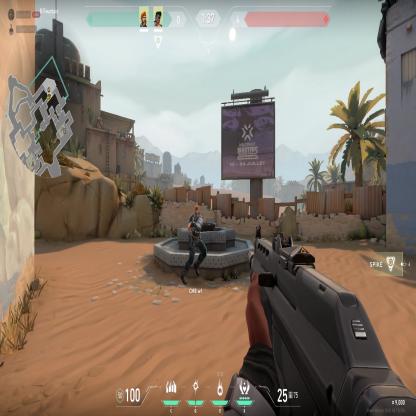
Label: teammate